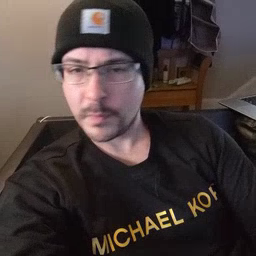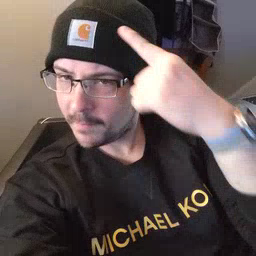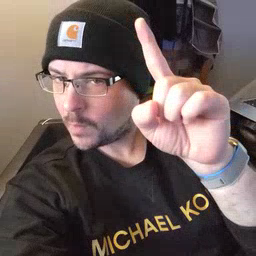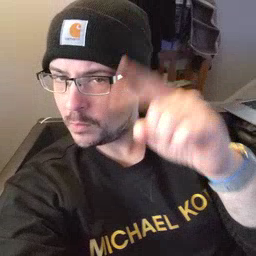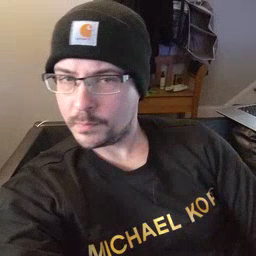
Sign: for